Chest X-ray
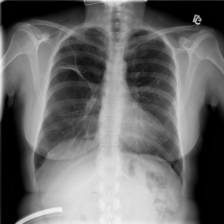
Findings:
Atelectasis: negative
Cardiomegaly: negative
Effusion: negative
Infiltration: negative
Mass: negative
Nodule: negative
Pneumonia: negative
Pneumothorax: positive
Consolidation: negative
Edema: negative
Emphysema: negative
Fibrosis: negative
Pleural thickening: negative
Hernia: negative